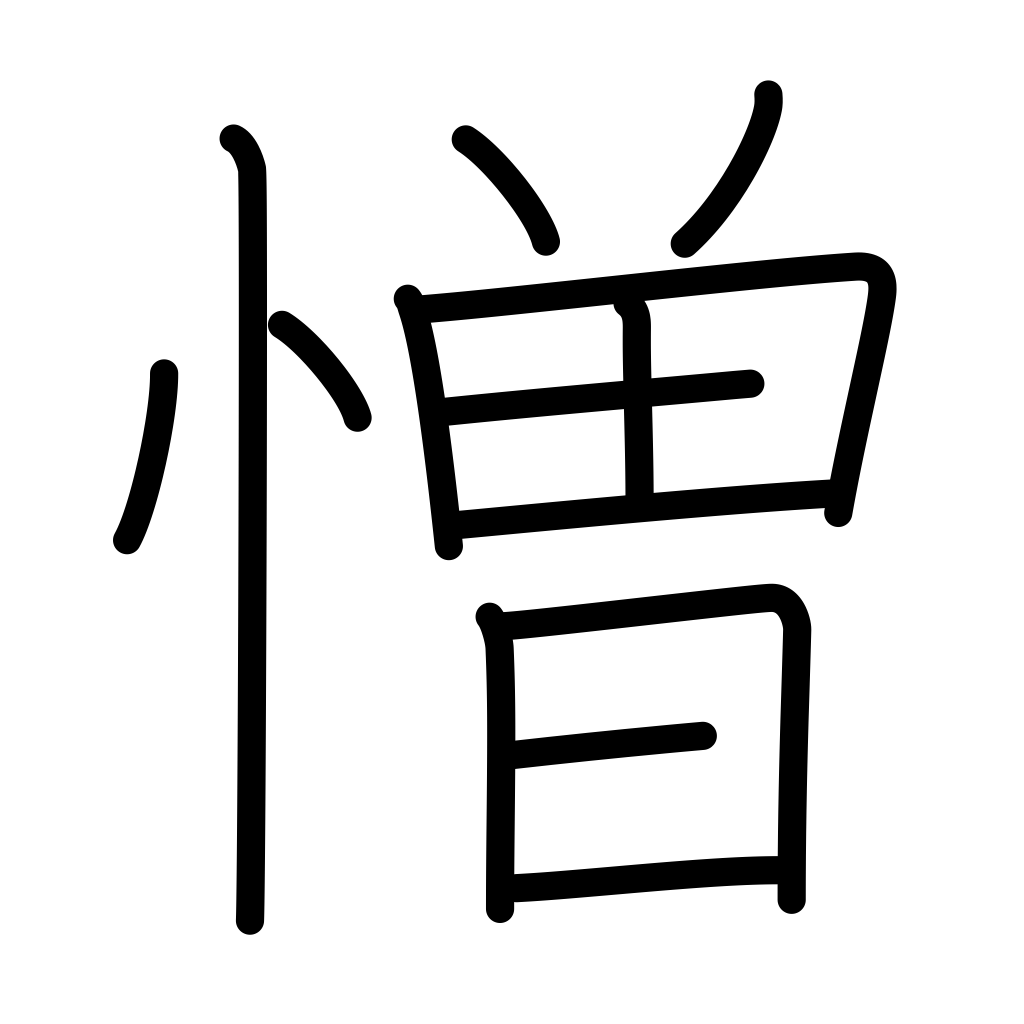
Meaning: hate, detest